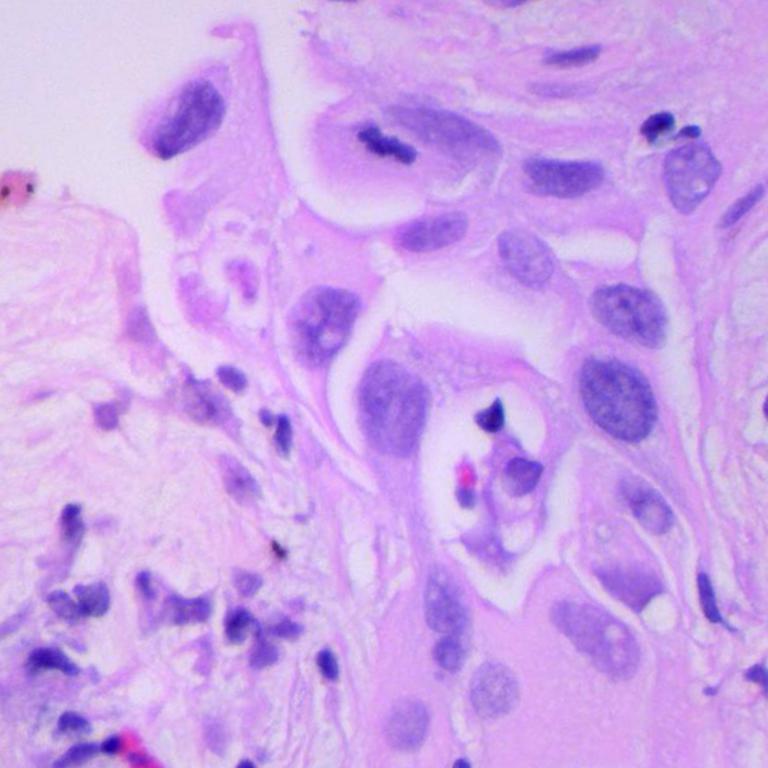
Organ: lung
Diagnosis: adenocarcinomas